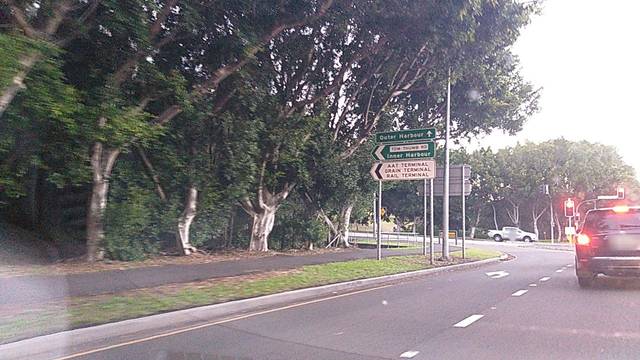
Region: Australia
Coordinates: -34.442, 150.887